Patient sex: M
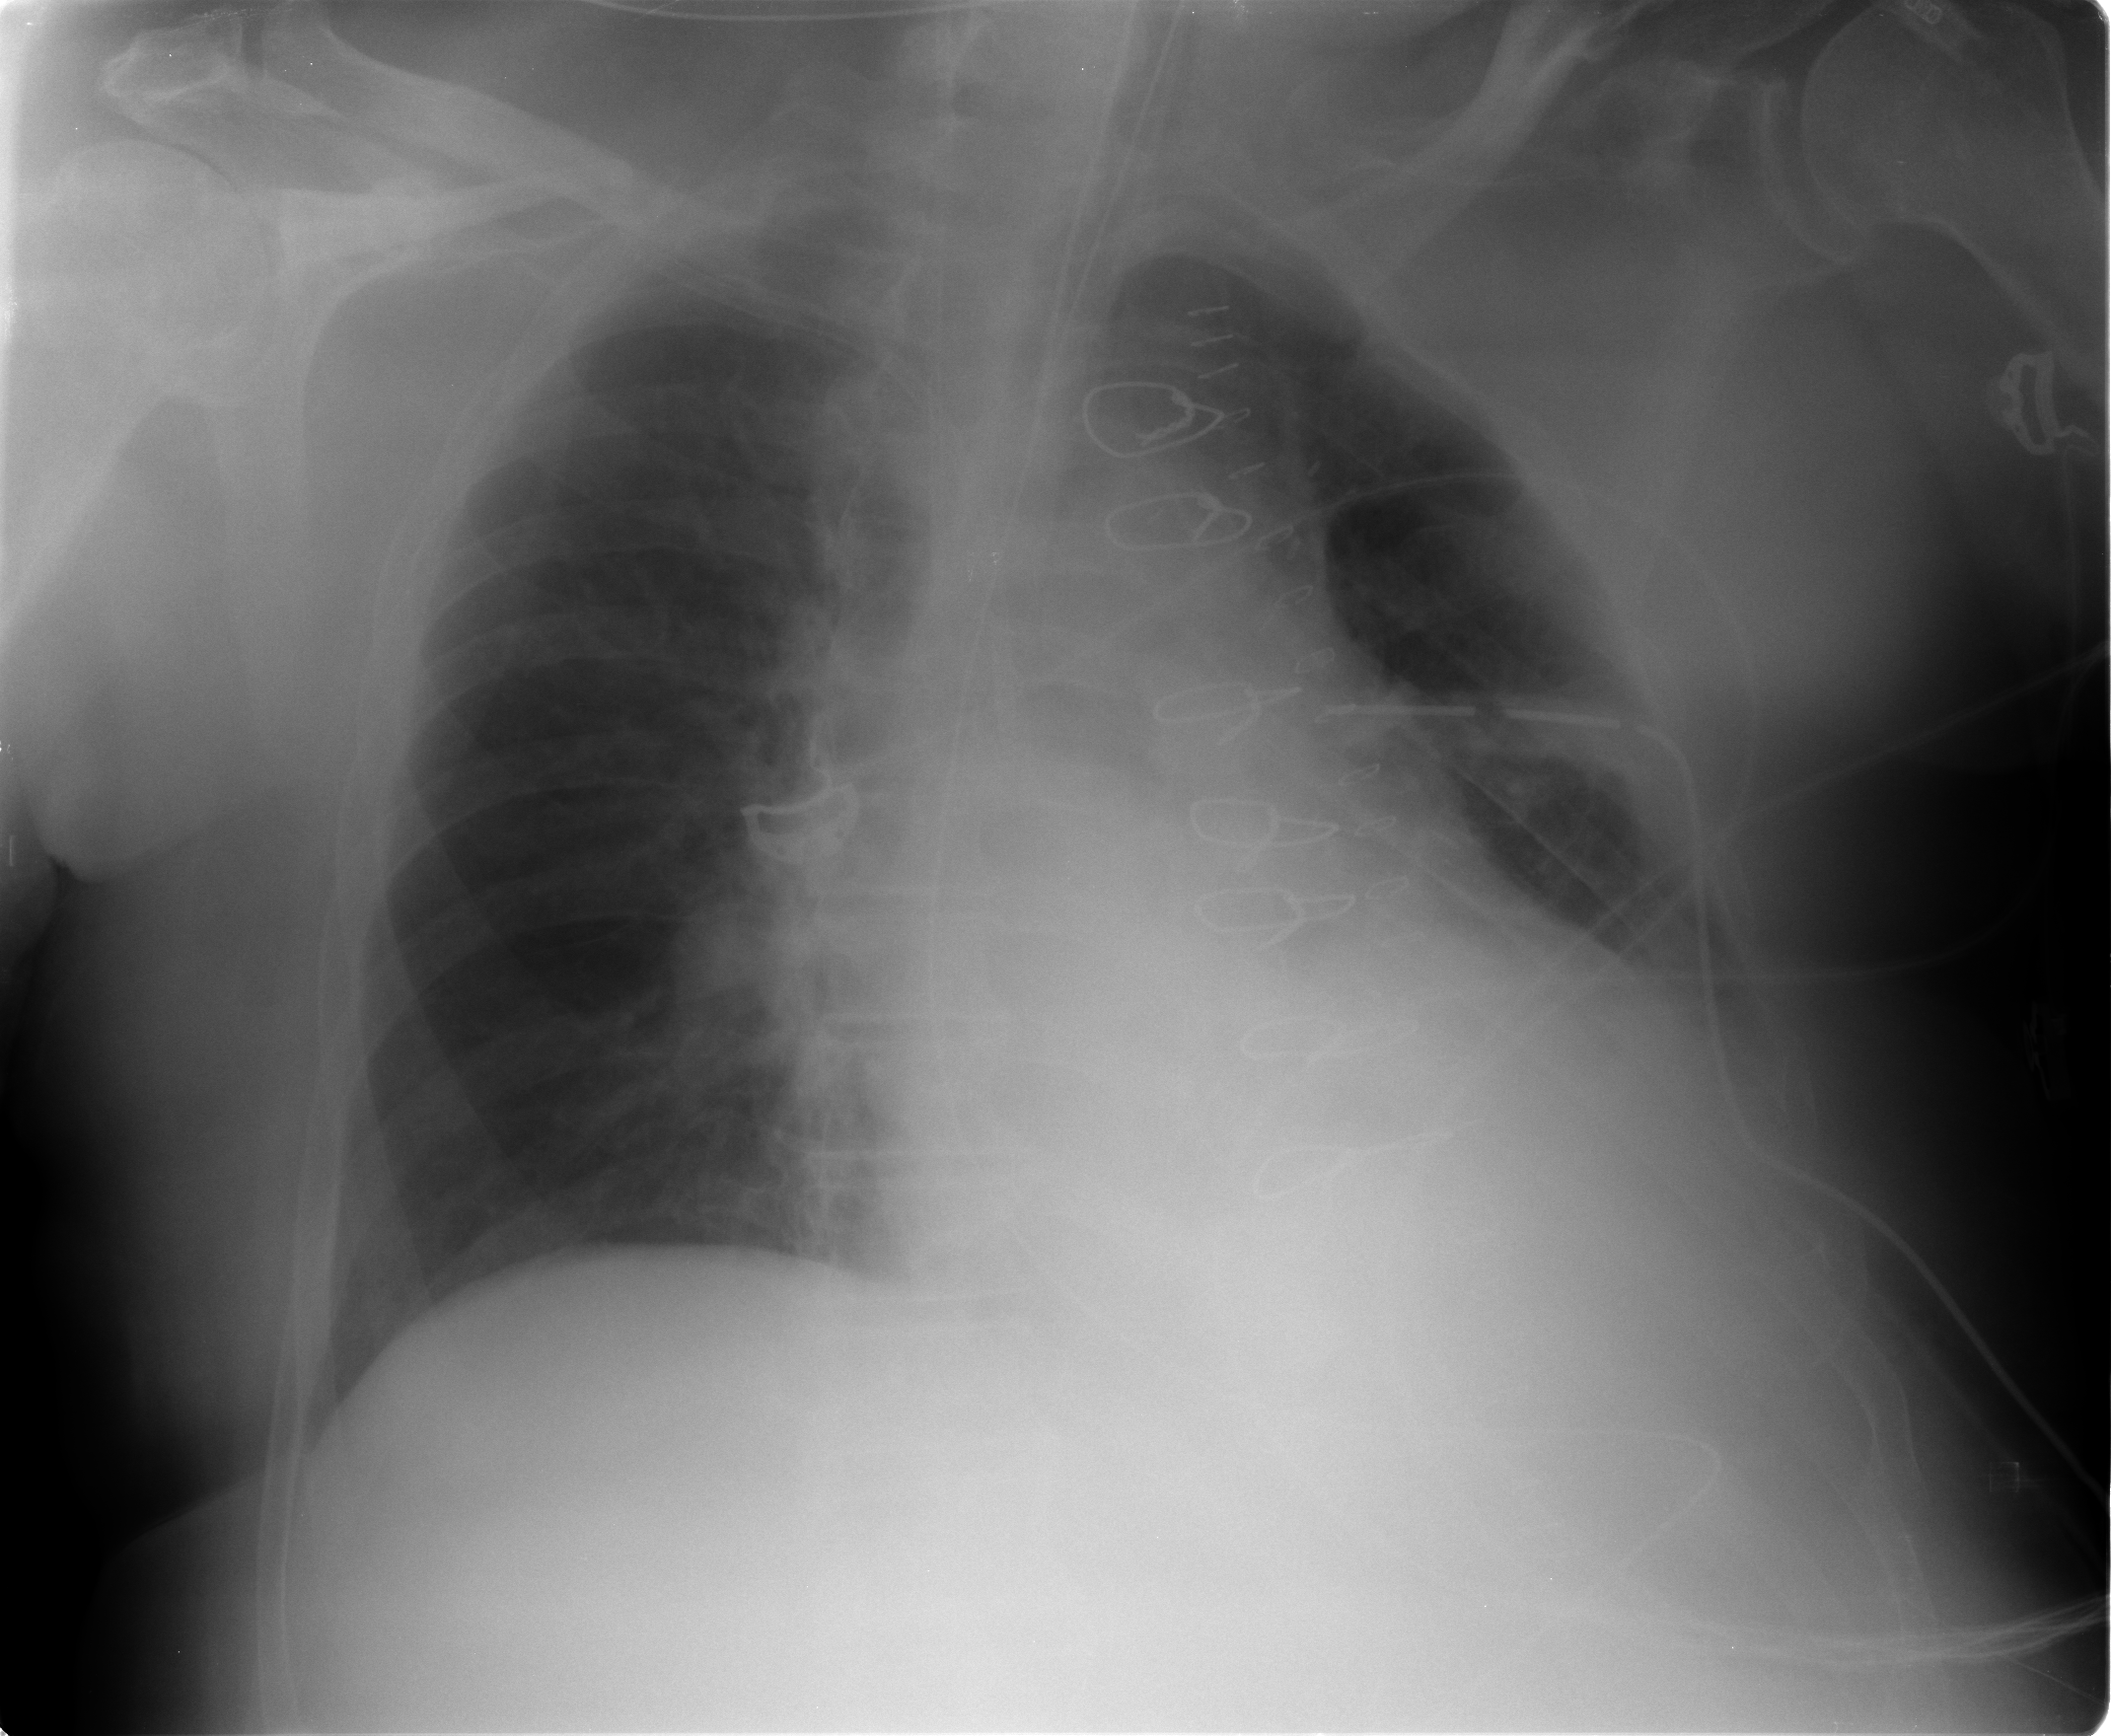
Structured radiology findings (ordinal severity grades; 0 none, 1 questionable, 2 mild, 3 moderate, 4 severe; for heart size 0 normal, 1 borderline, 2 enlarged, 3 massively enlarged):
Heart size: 2
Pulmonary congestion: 1
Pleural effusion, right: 0
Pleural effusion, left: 1
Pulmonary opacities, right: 0
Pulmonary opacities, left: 0
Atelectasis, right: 0
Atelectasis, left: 2